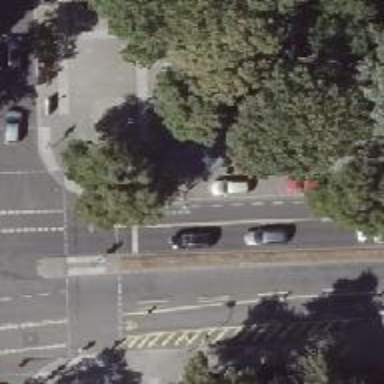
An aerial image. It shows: Secondary road with asphalt surface.